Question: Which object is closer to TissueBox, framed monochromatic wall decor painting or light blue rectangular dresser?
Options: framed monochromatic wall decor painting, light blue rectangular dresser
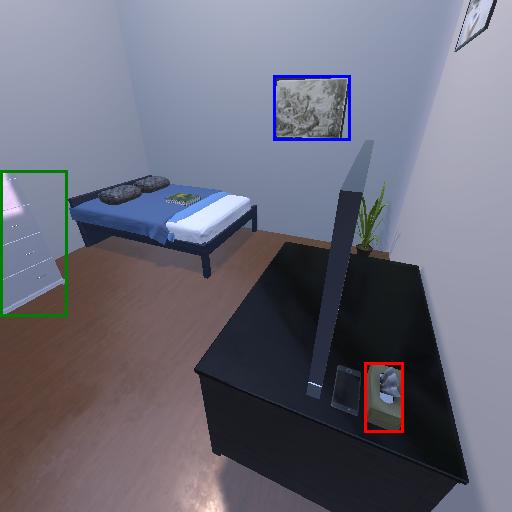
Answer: framed monochromatic wall decor painting